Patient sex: F
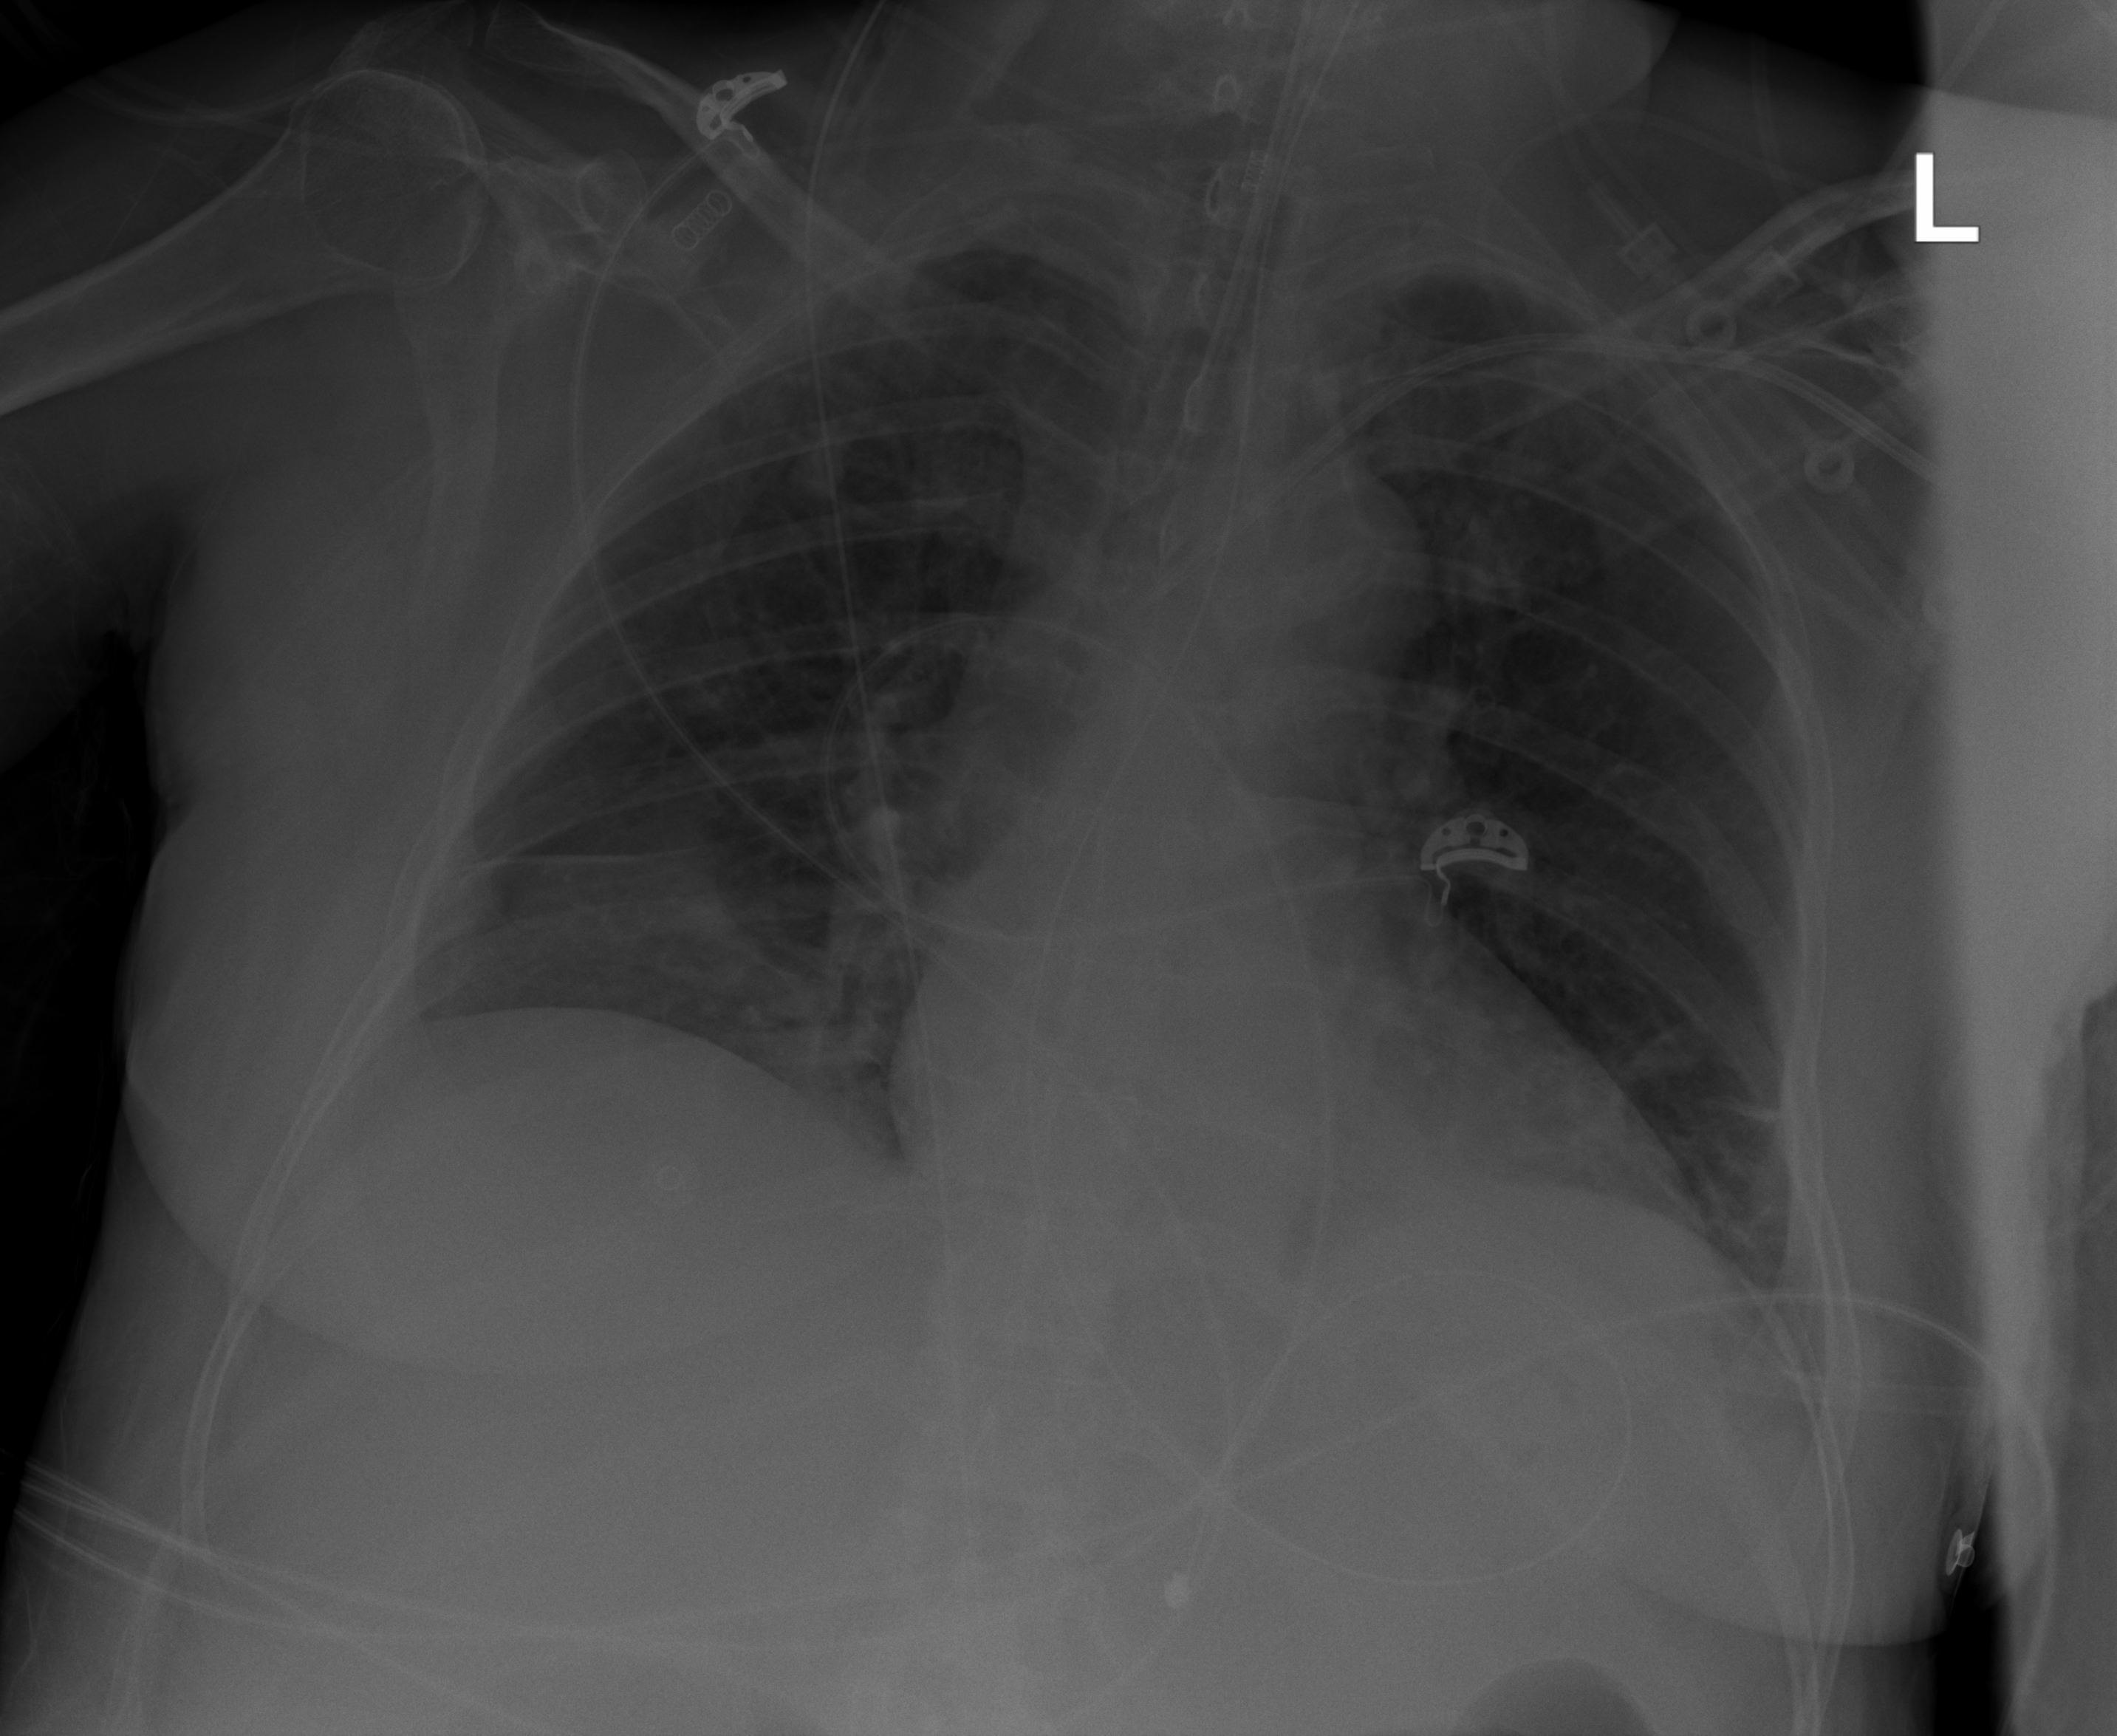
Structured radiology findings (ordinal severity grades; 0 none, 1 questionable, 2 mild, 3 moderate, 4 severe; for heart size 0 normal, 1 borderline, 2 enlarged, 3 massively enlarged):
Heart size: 0
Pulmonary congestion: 2
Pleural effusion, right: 0
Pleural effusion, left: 0
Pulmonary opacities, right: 0
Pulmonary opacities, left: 0
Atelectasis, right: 2
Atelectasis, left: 2